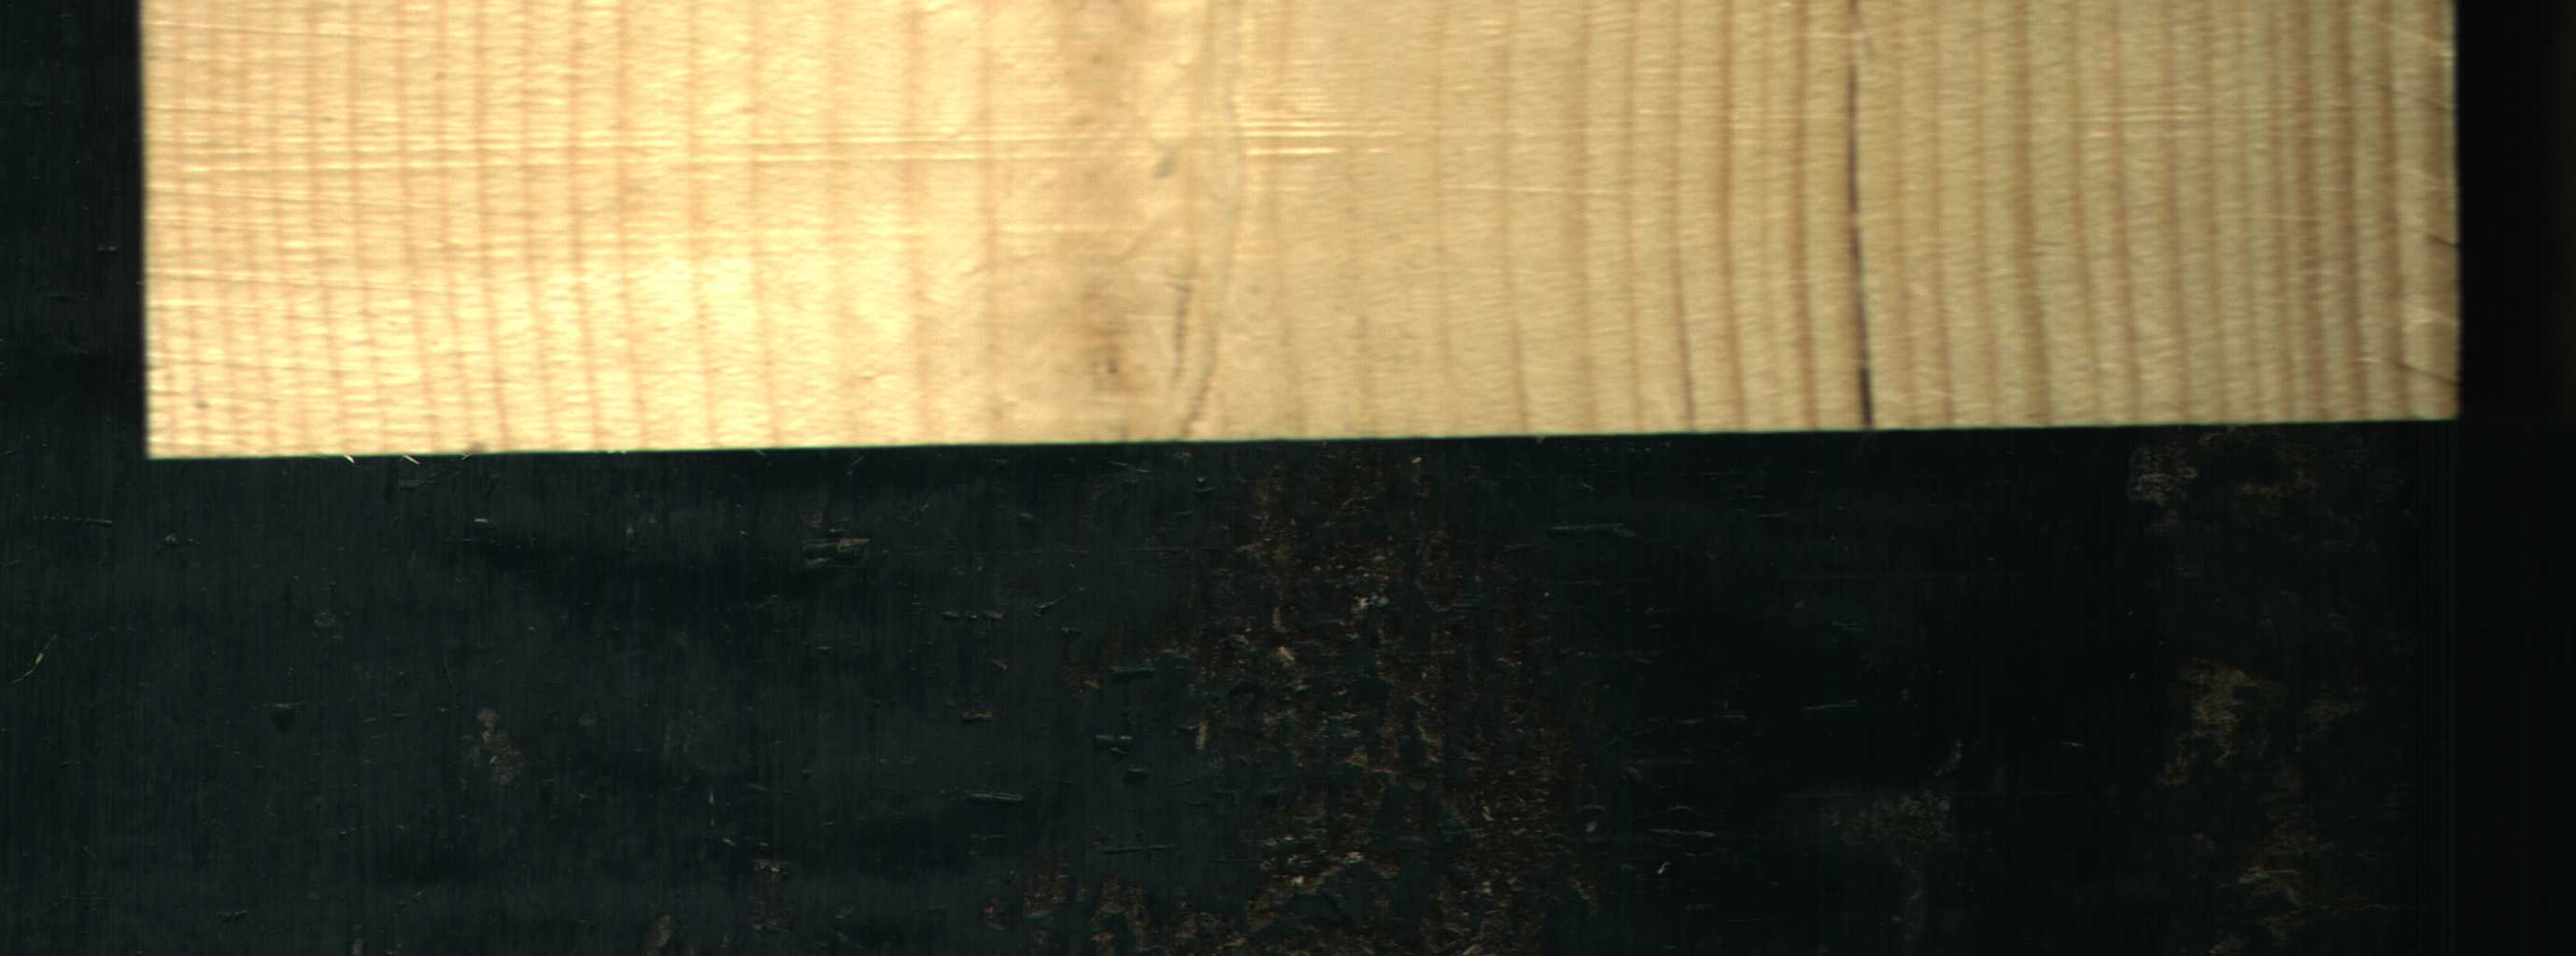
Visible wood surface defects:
Crack